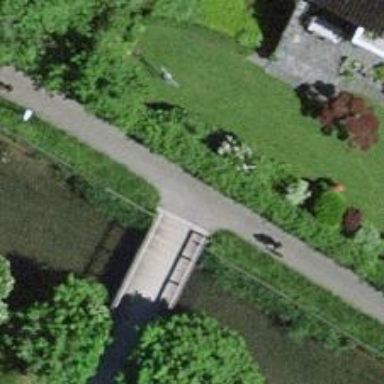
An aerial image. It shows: Footway bridge.